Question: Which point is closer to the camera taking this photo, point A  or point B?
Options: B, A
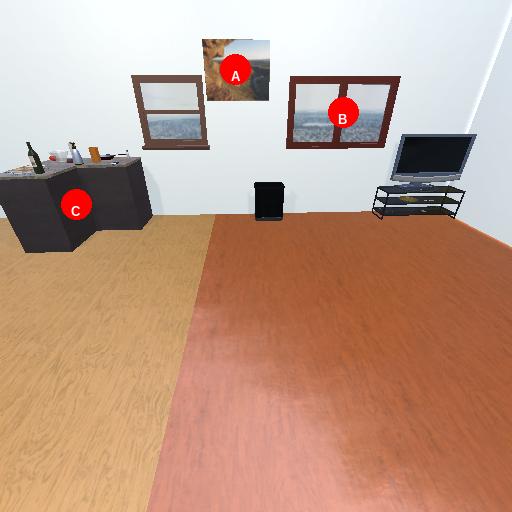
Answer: B